Question: The problem is that i've two many to many tables to one table and it gives me alot of double data that I want to delete in the JSON. Also the Ingredients and the Conditions are in a list so that they will show the list for every Ingredient. Also the same recipes will show 10 times after each other.
This is a part of my Function:
'''
List<JuiceIt> types = new List<JuiceIt>();
using (SqlConnection connection = new SqlConnection(CONNECTIONSTRING))
{
connection.Open();
using (SqlCommand command = new SqlCommand())
{
command.Connection = connection;
String sql = "SELECT recipes.Name AS Name, recipes.Description AS Description, Ingredients.ingredient AS Ingredients, condition.condition AS Condition FROM recipes, Ingredients, RecipeIngredient, condition, RecipeCondition Where recipes.id = RecipeIngredient.RecipeId AND Ingredients.id = RecipeIngredient.IngredientId AND recipes.id = RecipeCondition.RecipeId AND condition.id = RecipeCondition.ConditionId ORDER BY Name;";
command.CommandText = sql;
SqlDataReader reader = command.ExecuteReader();
List<string> IngredientList = new List<string>();
List<string> ConditionList = new List<string>();
JuiceIt type = new JuiceIt();
string PrevName = type.Name;
while (reader.Read())
{
if (PrevName == type.Name)
{
JuiceIt newType = new JuiceIt();
types.Add(newType);
newType.Name = reader["Name"].ToString();
newType.Description = reader["Description"].ToString();
newType.Ingredients = IngredientList;
IngredientList.Add(reader["Ingredients"].ToString());
newType.Condition = ConditionList;
newType.Condition.Add(reader["Condition"].ToString());
PrevName = type.Name;
type = newType;
}
else
{
ConditionList = new List<string>();
IngredientList = new List<string>();
type.Condition = ConditionList;
type.Ingredients = IngredientList;
ConditionList.Add(reader["Condition"].ToString());
IngredientList.Add(reader["Ingredients"].ToString());
PrevName = type.Name;
type = type;
}
}
}
}
'''
The model:
'''
namespace JuiceItFunction.model
{
class JuiceIt
{
[JsonProperty("name")]
public string Name { get; set; }
[JsonProperty("description")]
public string Description { get; set; }
[JsonProperty("ingredients")]
public List<string> Ingredients { get; set; }
[JsonProperty("condition")]
public List<string> Condition { get; set; }
}
}
'''
A small part of the JSON that i've generated:
'''
[
{
"name": "All C",
"description": "Peel the citrus fruits. Add the mint first, then add the ingredients through the juicer. Serve immediately and enjoy the taste. ",
"ingredients": [
"Orange",
"Lemon",
"Mint",
"GrapeFruit",
"Orange",
"Lemon",
"Mint",
"GrapeFruit",
"Orange",
"Lemon",
"Mint",
"GrapeFruit",
"Orange",
"Lemon",
"Mint",
"GrapeFruit",
"Orange",
"Lemon",
"Mint",
"GrapeFruit",
"Orange",
"Lemon",
"Mint",
"GrapeFruit",
"Orange",
"Lemon",
"Mint",
"GrapeFruit",
"Orange",
"Lemon",
"Mint",
"GrapeFruit",
"Orange",
"Lemon",
"Mint",
"GrapeFruit",
"Orange",
"Lemon",
"Mint",
"GrapeFruit",
"Orange",
"Lemon",
"Mint",
"Beet"
],
"condition": [
"Immunity",
"Immunity",
"Immunity",
"Autoimmune",
"Autoimmune",
"Autoimmune",
"Autoimmune",
"Cancer",
"Cancer",
"Cancer",
"Cancer",
"GI",
"GI",
"GI",
"GI",
"Heart Disease",
"Heart Disease",
"Heart Disease",
"Heart Disease",
"High Cholesterol",
"High Cholesterol",
"High Cholesterol",
"High Cholesterol",
"Skin",
"Skin",
"Skin",
"Skin",
"Stroke",
"Stroke",
"Stroke",
"Stroke",
"Arthritis",
"Arthritis",
"Arthritis",
"Arthritis",
"Allergies",
"Allergies",
"Allergies",
"Allergies",
"Thyroid",
"Thyroid",
"Thyroid",
"Thyroid",
"Cancer"
]
},
{
"name": "All C",
"description": "Peel the citrus fruits. Add the mint first, then add the ingredients through the juicer. Serve immediately and enjoy the taste. ",
"ingredients": [
"Orange",
"Lemon",
"Mint",
"GrapeFruit",
"Orange",
"Lemon",
"Mint",
"GrapeFruit",
"Orange",
"Lemon",
"Mint",
"GrapeFruit",
"Orange",
"Lemon",
"Mint",
"GrapeFruit",
"Orange",
"Lemon",
"Mint",
"GrapeFruit",
"Orange",
"Lemon",
"Mint",
"GrapeFruit",
"Orange",
"Lemon",
"Mint",
"GrapeFruit",
"Orange",
"Lemon",
"Mint",
"GrapeFruit",
"Orange",
"Lemon",
"Mint",
"GrapeFruit",
"Orange",
"Lemon",
"Mint",
"GrapeFruit",
"Orange",
"Lemon",
"Mint",
"Beet"
],
"condition": [
"Immunity",
"Immunity",
"Immunity",
"Autoimmune",
"Autoimmune",
"Autoimmune",
"Autoimmune",
"Cancer",
"Cancer",
"Cancer",
"Cancer",
"GI",
"GI",
"GI",
"GI",
"Heart Disease",
"Heart Disease",
"Heart Disease",
"Heart Disease",
"High Cholesterol",
"High Cholesterol",
"High Cholesterol",
"High Cholesterol",
"Skin",
"Skin",
"Skin",
"Skin",
"Stroke",
"Stroke",
"Stroke",
"Stroke",
"Arthritis",
"Arthritis",
"Arthritis",
"Arthritis",
"Allergies",
"Allergies",
"Allergies",
"Allergies",
"Thyroid",
"Thyroid",
"Thyroid",
"Thyroid",
"Cancer"
]
},
'''
Here is my database diagram:

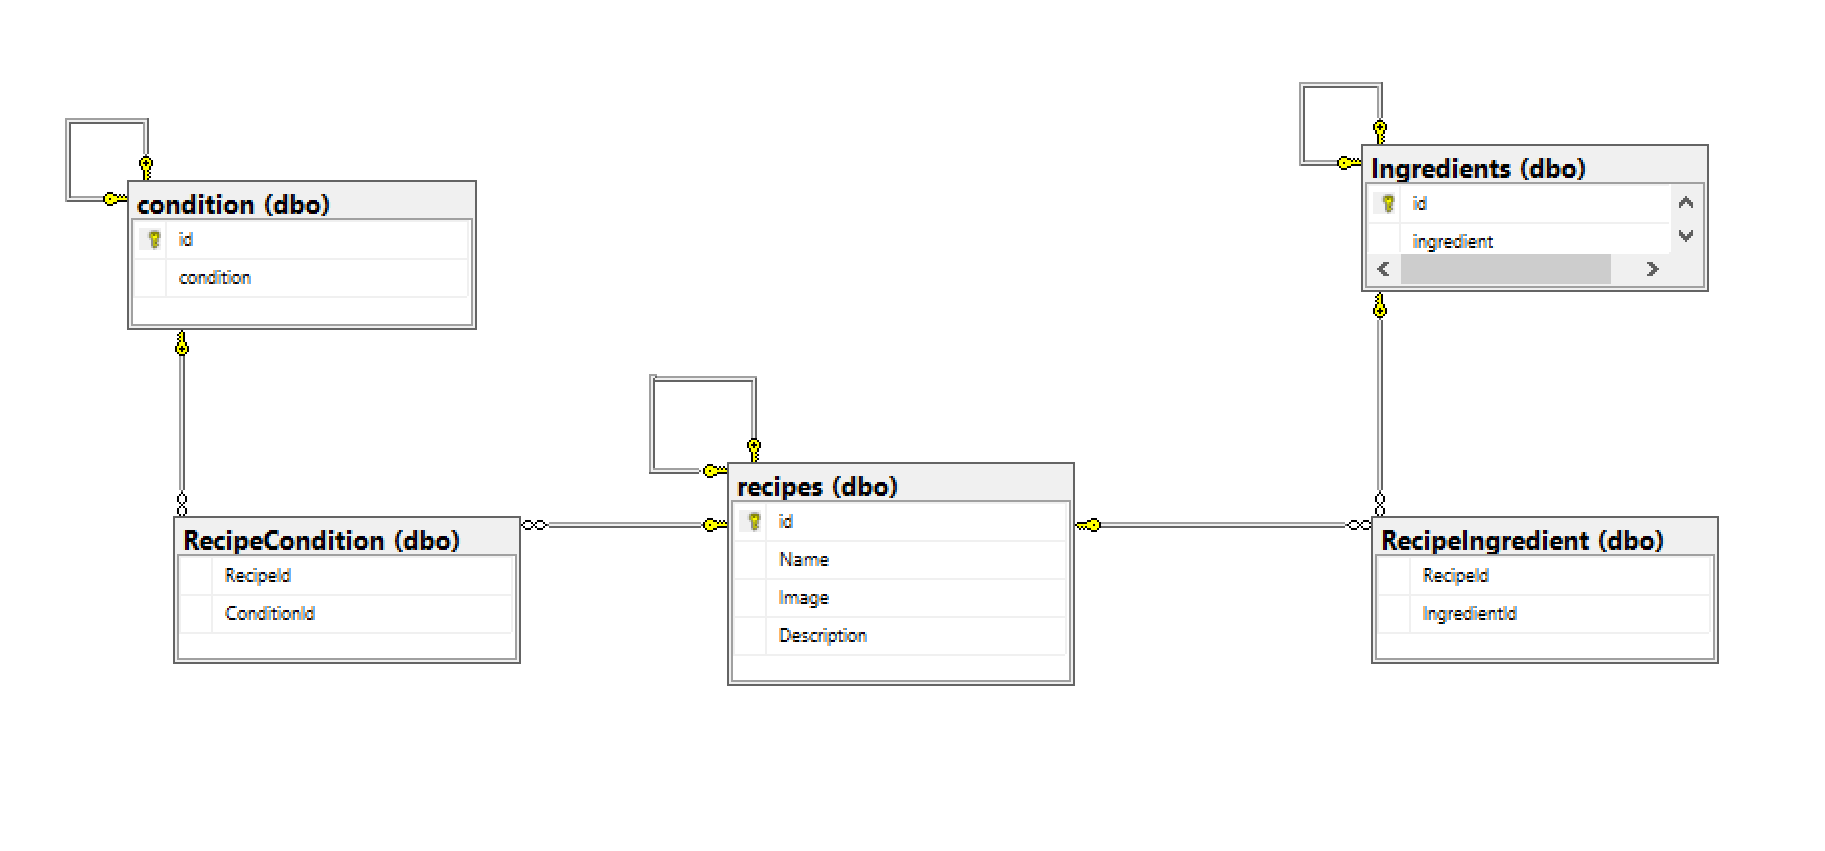
Answer: '''
using System.Linq;
type.Condition = ConditionList.Distinct().ToList();
type.Ingredients = IngredientList.Distinct().ToList();
'''